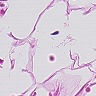
Metastatic tissue present: no